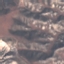
Land use / land cover: HerbaceousVegetation